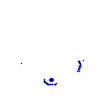
Particle: proton